Question: Using 'ASP.NET MVC 4' and 'NuGet' to manage packages.
After upgrading to 'jQuery 1.9.1' via 'NuGet', I began getting 'JavaScript' errors regarding the removal of the 'live()' function in 'jQuery 1.9.x'.
I hit F5 to run in debugging mode from VS.NET, go to the login page, and get the following:

Found this StackOverflow answer: <URL> and made the 4 changes to '~\Scripts\jquery.unobtrusive-ajax.js'.
My '~\Scripts\jquery.unobtrusive-ajax.js':
'''
$(document).on("click", "a[data-ajax=true]", function (evt) {
...
});
$(document).on("click", "form[data-ajax=true] input[type=image]", function (evt) {
...
});
$(document).on("click", "form[data-ajax=true] :submit", function (evt) {
...
});
$(document).on("submit", "form[data-ajax=true]", function (evt) {
...
});
'''
I also physically deleted 'jquery.unobtrusive-ajax.min.js' and used 'WebGrease 1.3.0' to regenerate it from my updated '~\Scripts\jquery.unobtrusive-ajax.js'.
However, for some reason, my changes to not use the '.live()' function are not sticking. I tried stopping the IIS Express 8.0 Web Site (localhost:63798) under which VS.NET is running the MVC App.
Also tried doing a Build->Clean Solution, Build->Rebuild Solution before hitting F5 to run in debug mode again.
If anyone has experienced this before and has any insight, I would be very grateful. Thank you in advance.
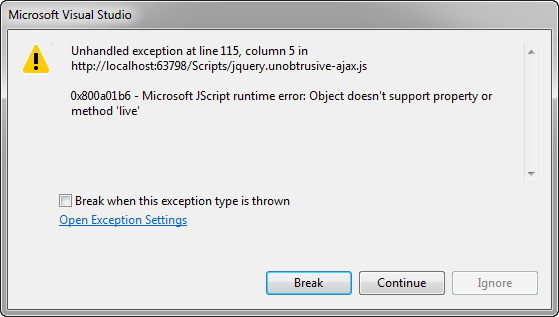
Answer: The <URL>'.
Try upgrading your NuGet package to get the latest version.
However, the suggestion to use the jQuery Migrate package is a good one to find issues in other plugins or your own code that aren't compatible with the changes in jQuery 1.9+.